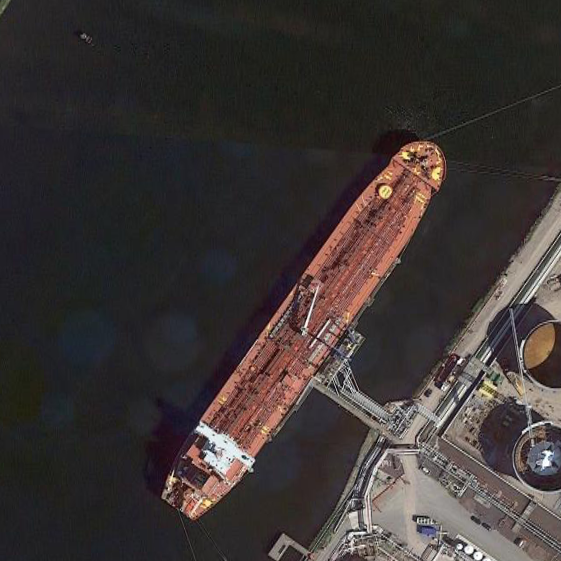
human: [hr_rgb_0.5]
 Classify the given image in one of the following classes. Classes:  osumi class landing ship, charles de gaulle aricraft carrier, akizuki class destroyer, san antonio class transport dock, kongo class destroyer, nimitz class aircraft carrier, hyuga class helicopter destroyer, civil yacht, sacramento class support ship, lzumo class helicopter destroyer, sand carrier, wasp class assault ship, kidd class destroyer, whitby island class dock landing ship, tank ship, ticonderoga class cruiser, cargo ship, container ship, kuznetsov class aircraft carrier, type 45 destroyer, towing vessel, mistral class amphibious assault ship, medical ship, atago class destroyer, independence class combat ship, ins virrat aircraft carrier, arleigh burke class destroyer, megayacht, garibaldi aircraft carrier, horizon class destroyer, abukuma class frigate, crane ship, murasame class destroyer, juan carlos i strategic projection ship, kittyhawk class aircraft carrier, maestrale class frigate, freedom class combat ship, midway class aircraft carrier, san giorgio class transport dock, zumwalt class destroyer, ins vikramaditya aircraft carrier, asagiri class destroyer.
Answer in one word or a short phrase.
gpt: Tank ship